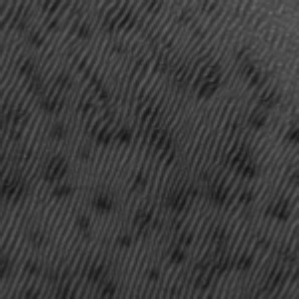
Label: frost